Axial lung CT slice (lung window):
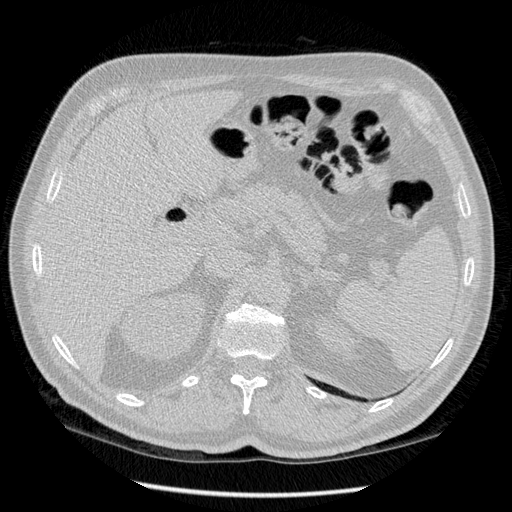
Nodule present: no